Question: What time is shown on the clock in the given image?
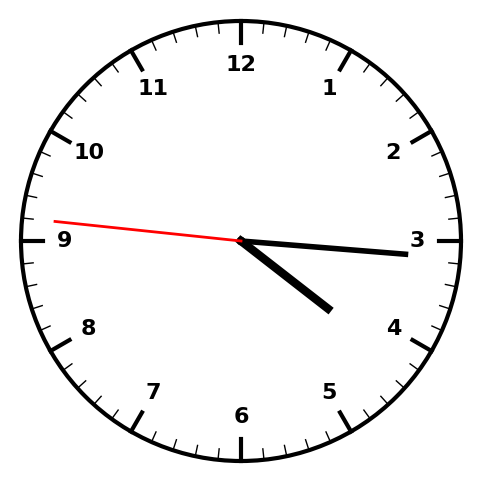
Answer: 04:15:46